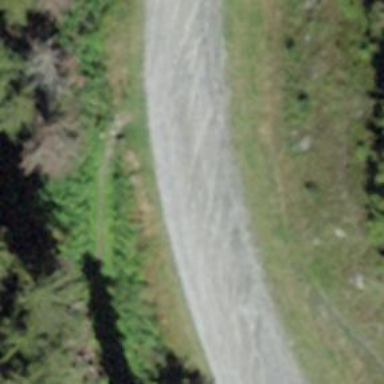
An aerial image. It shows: Downhill ski slope.